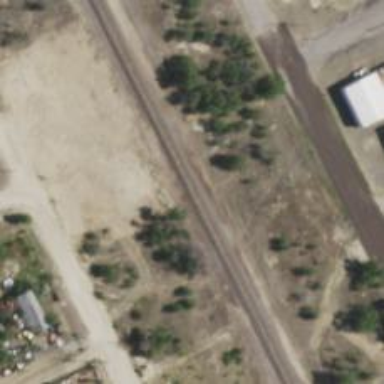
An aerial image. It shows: Railway track.